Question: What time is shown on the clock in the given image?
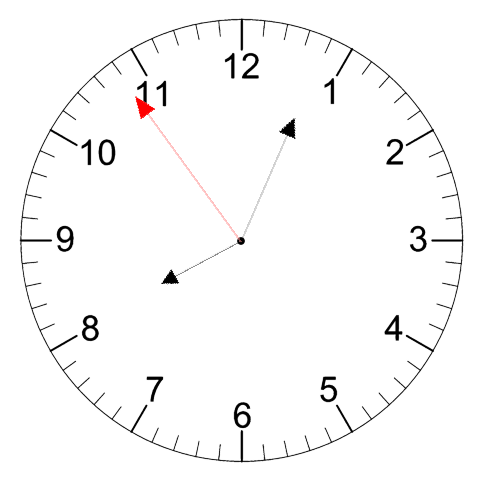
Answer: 08:03:54